Field crop: maize
Growth stage: 2
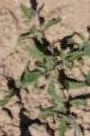
Species: atriplex